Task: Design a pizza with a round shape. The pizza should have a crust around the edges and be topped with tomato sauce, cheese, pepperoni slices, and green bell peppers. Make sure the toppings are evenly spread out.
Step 347:
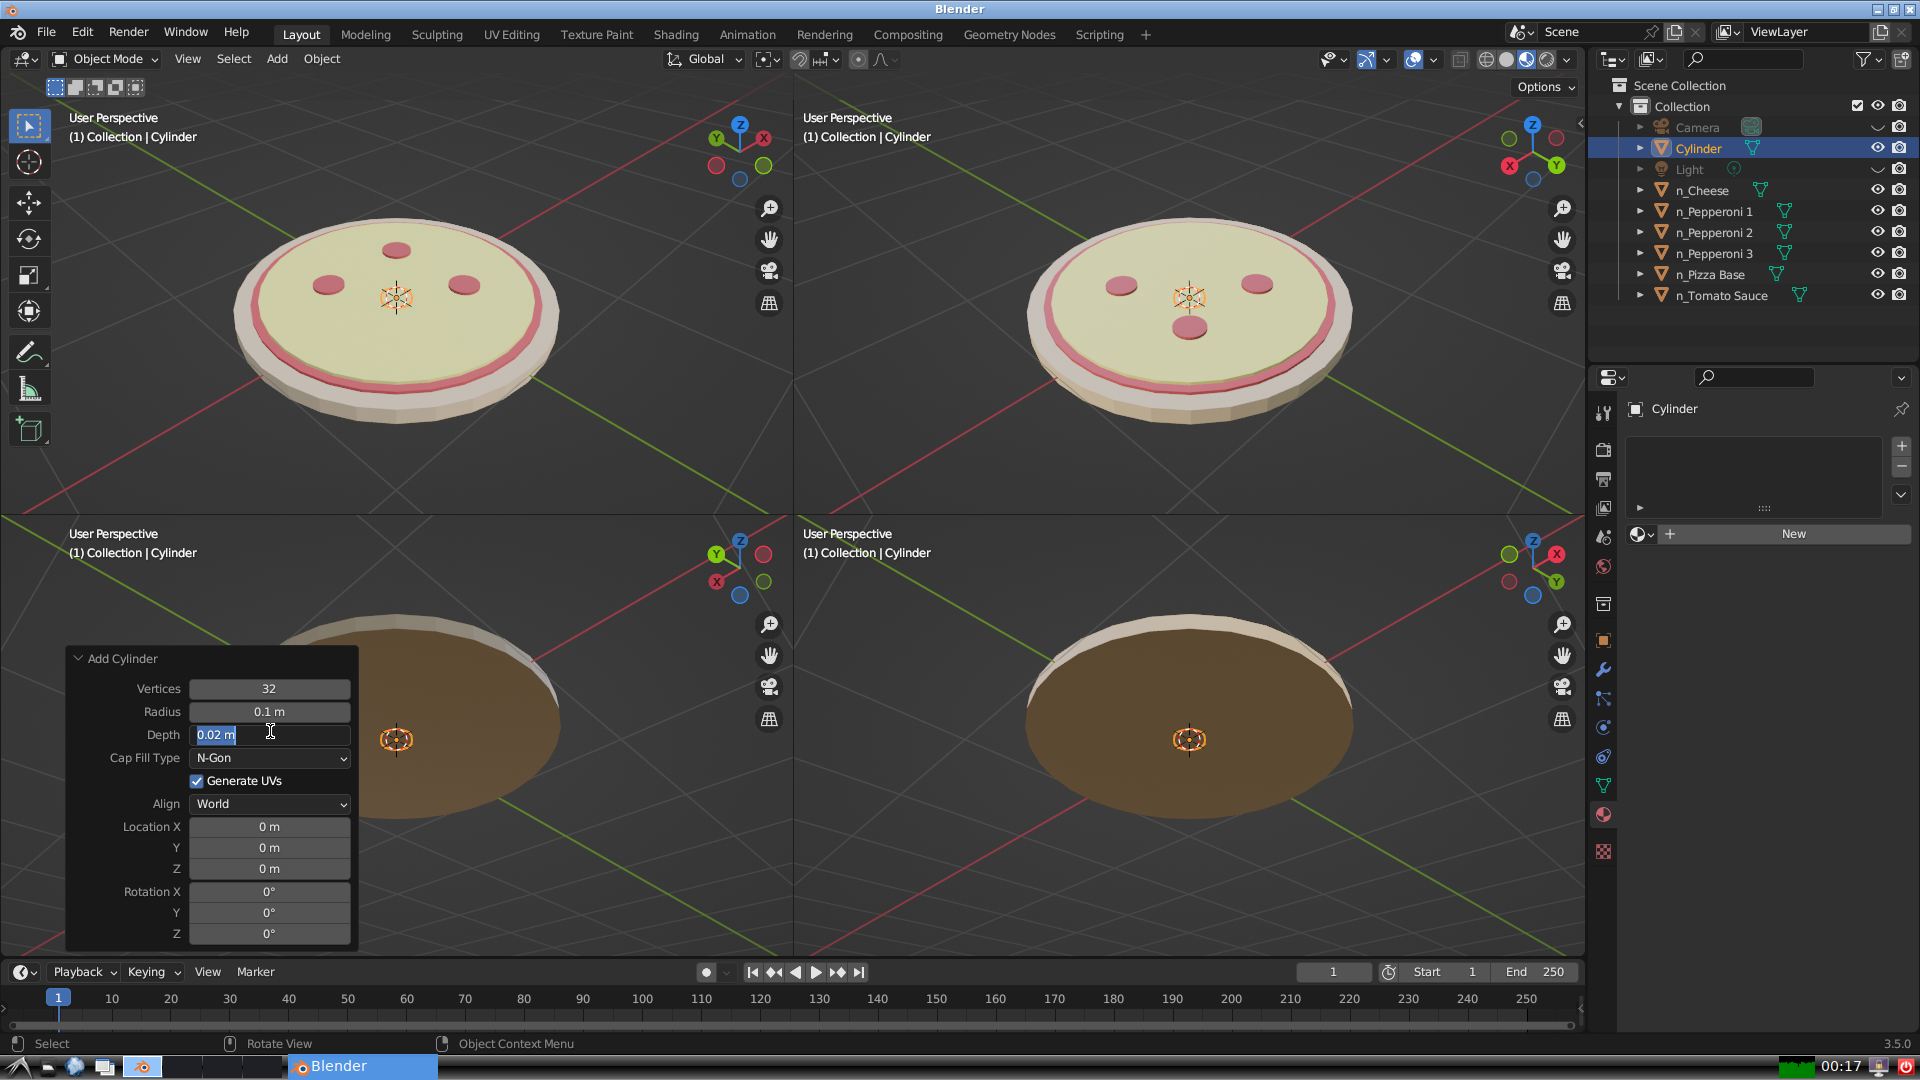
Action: input_text: 0.02